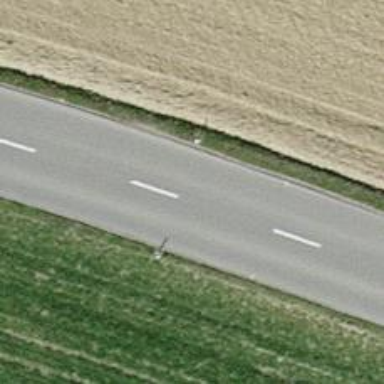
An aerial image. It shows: Unclassified road with asphalt surface.